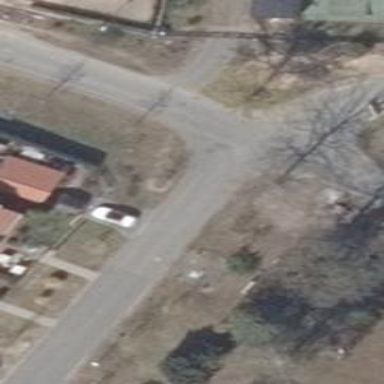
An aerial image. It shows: Residential road with asphalt surface.